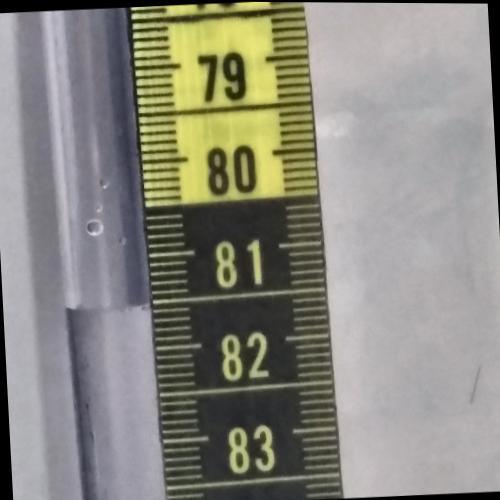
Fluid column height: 81.5 cm